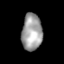
Tissue: lung
Cell type: Endothelial cells
Senescence score: 0.1936
Nuclear area (px): 736
Mean DAPI intensity: 159.564